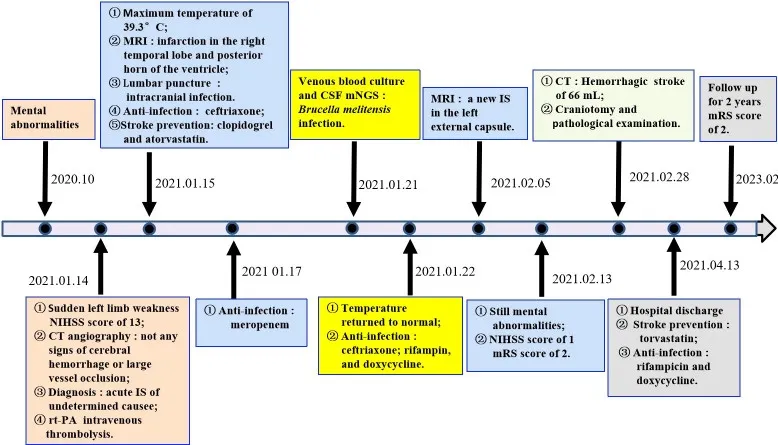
Timeline.
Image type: chart (chart)